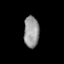
Tissue: lung
Cell type: T cells
Senescence score: 0.2243
Nuclear area (px): 464
Mean DAPI intensity: 153.022